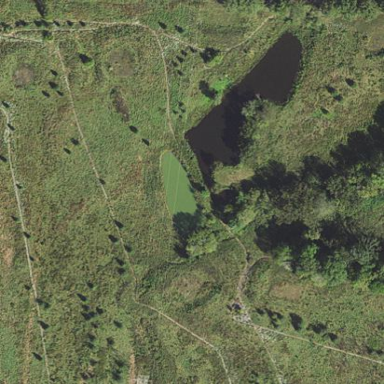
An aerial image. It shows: Water hazard in golf course. The hazard is natural water feature.